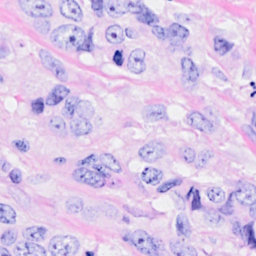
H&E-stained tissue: Breast